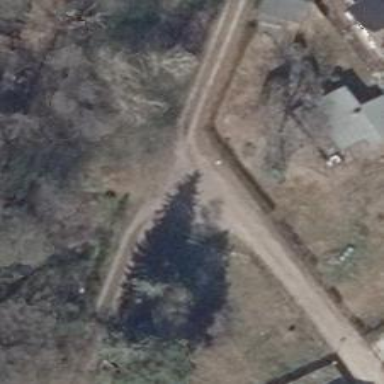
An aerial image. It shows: Service road.